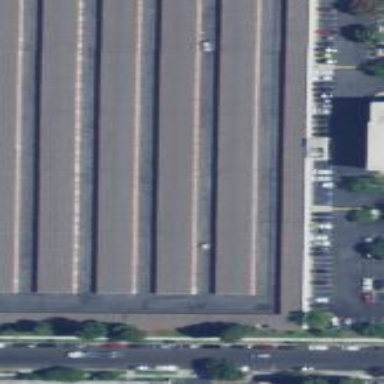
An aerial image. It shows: Warehouse building used for warehousing.